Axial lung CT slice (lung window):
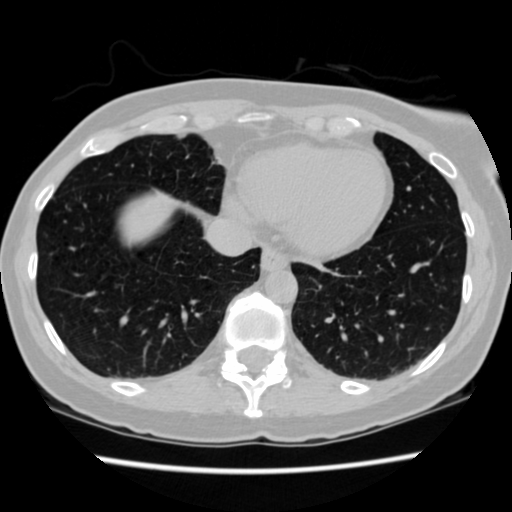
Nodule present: no